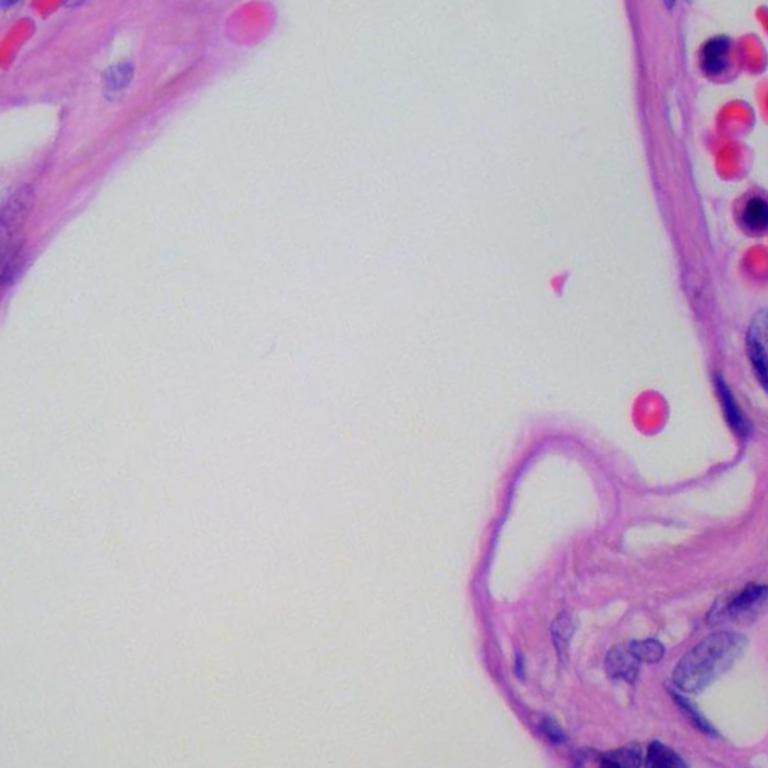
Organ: lung
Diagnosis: benign